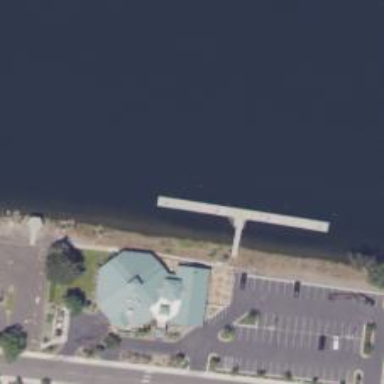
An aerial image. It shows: Man-made pier.